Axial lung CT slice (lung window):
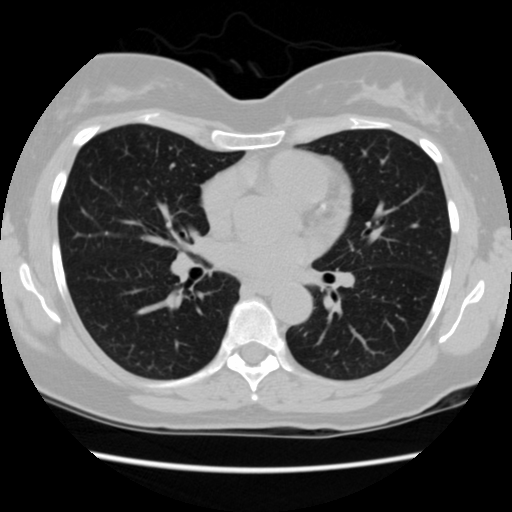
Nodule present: no